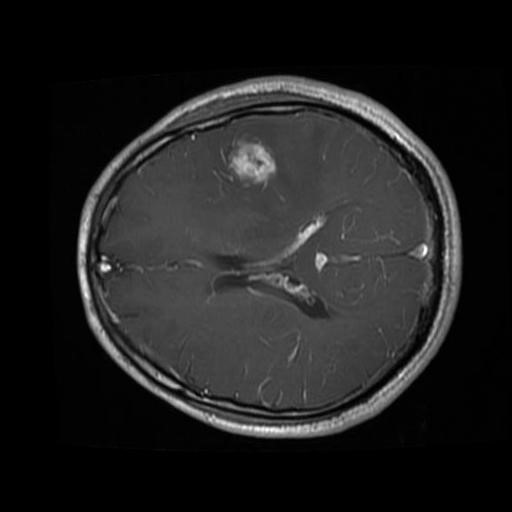
Label: brain_glioma